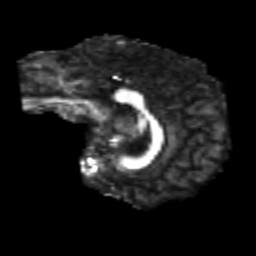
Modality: FA
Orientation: sagittal
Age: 29
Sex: male
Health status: healthy